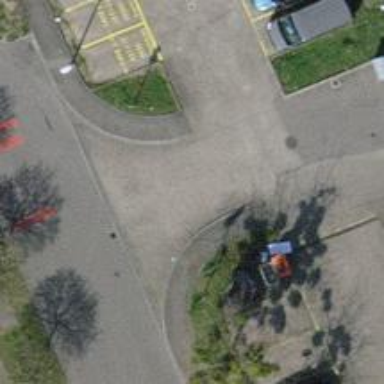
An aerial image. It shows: Asphalt footway with unmarked crossing.